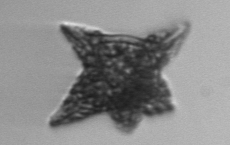
Label: Dictyocha